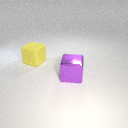
large purple metal cube to the right of large yellow rubber cube